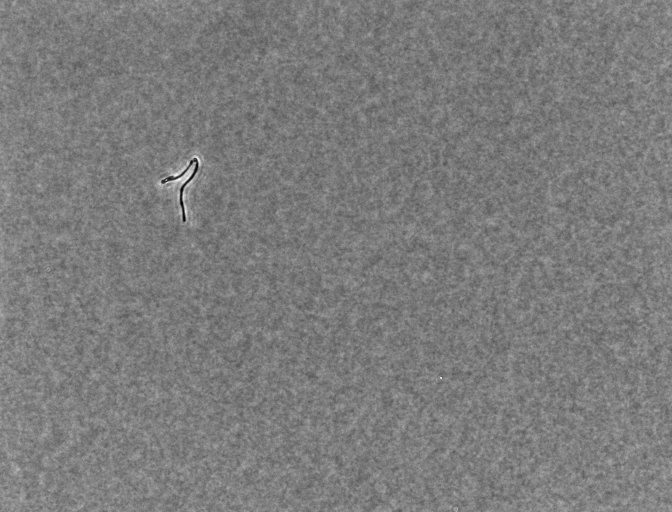
Phase contrast microscopy, 20x objective, 3 h incubation